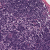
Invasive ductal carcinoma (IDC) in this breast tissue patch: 0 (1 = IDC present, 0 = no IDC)